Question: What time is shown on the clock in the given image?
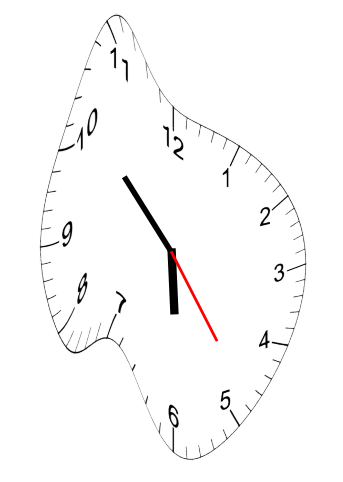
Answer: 05:52:24